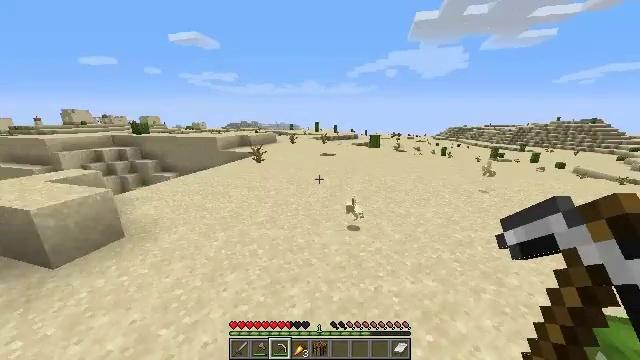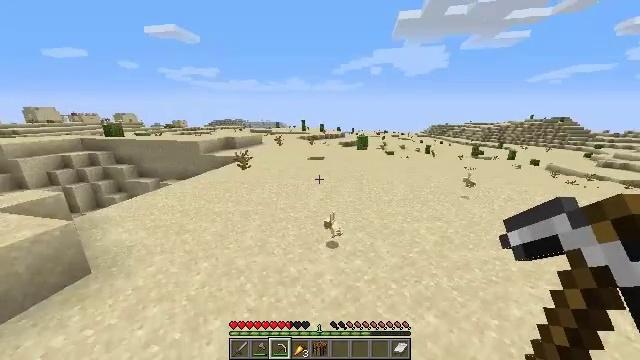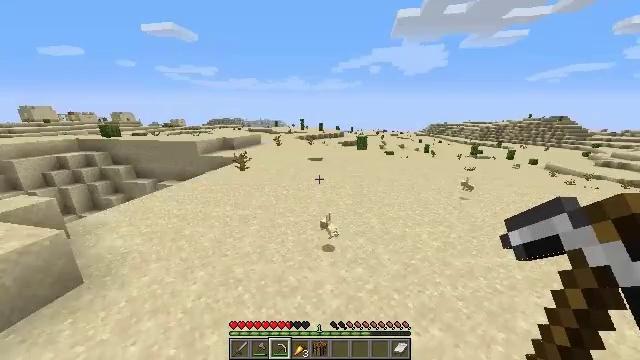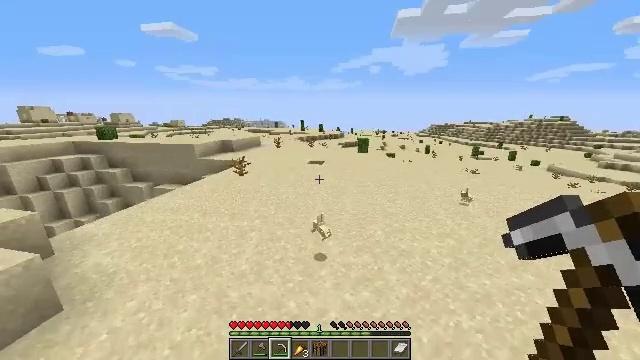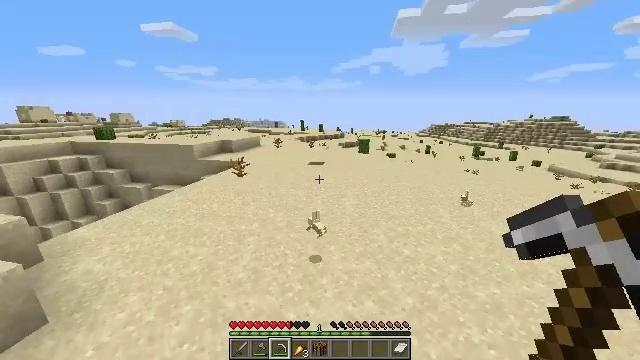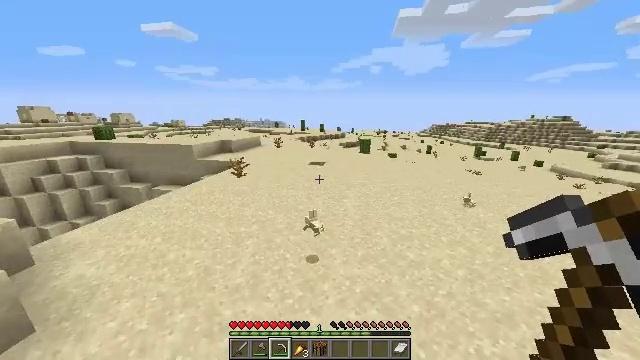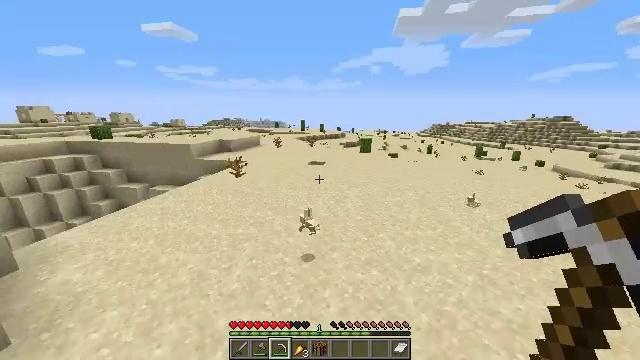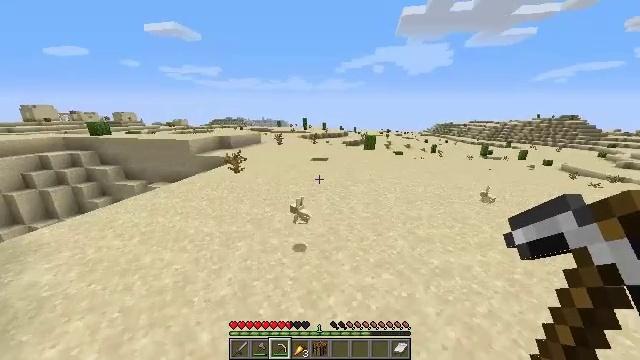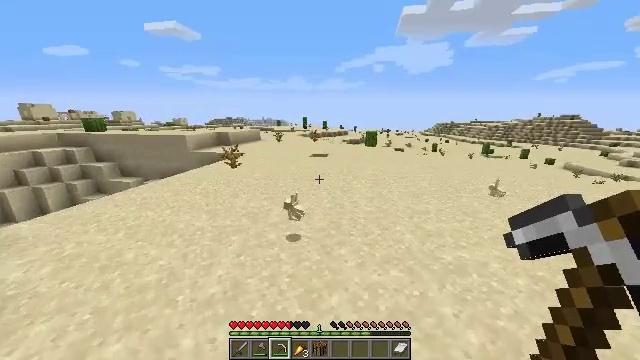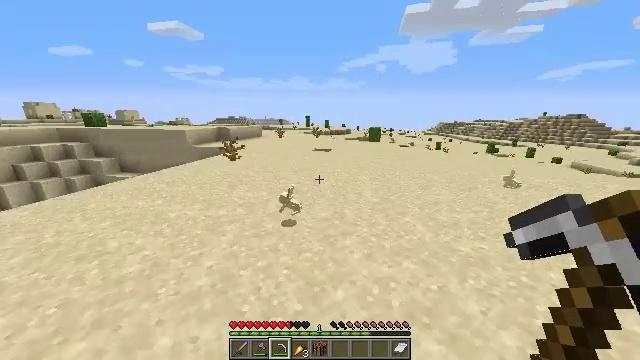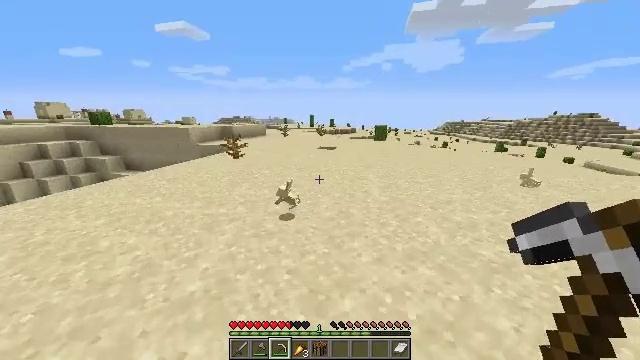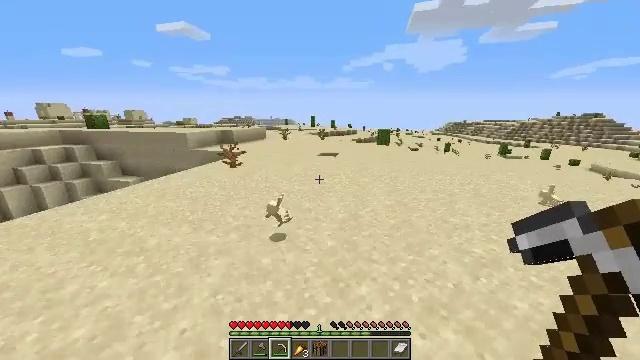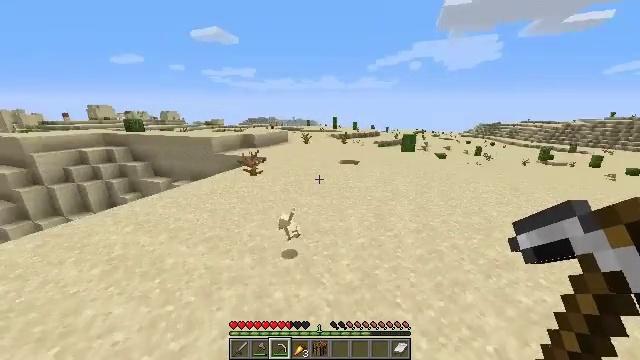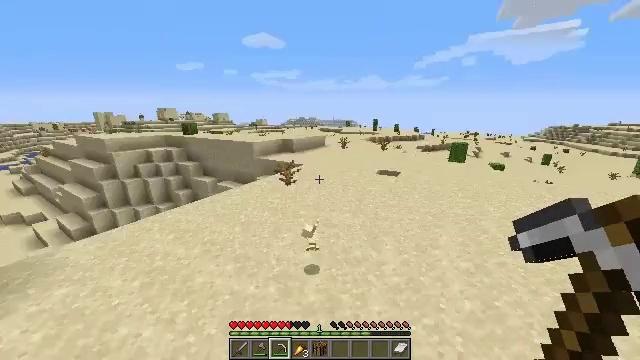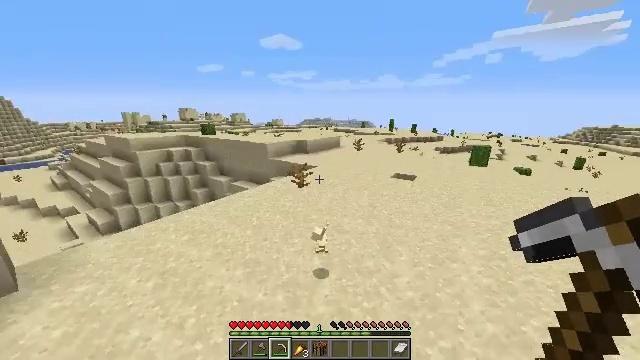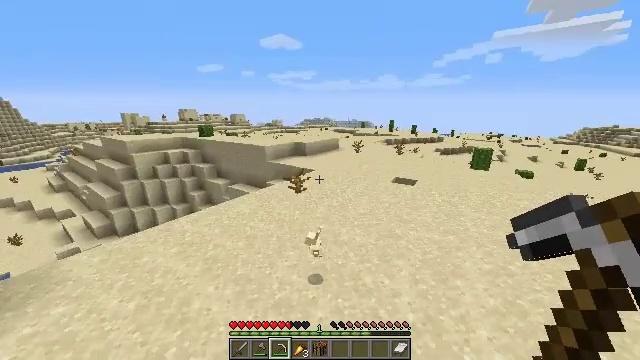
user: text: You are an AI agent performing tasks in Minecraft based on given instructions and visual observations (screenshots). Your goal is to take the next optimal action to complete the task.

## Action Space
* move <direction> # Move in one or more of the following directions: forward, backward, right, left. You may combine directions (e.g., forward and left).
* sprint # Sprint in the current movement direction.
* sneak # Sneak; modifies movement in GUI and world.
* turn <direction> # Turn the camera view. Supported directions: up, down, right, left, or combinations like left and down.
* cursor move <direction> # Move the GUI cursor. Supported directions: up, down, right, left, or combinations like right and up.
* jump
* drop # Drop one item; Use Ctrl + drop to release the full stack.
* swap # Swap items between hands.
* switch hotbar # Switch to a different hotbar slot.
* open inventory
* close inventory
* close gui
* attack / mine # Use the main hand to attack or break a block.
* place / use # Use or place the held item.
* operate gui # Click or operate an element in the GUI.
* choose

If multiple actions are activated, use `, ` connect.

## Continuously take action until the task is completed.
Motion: motion action
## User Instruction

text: Attack the hay block to get hay.
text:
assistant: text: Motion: move forward and move right, turn right, jump
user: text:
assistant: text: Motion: move forward and move right, jump
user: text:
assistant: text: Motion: move forward and move right, jump
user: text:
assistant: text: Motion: move forward, jump
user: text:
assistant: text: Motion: move forward, jump
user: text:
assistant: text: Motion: move forward, jump
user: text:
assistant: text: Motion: move forward, jump
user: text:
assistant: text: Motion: move forward, jump
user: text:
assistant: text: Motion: move forward, jump
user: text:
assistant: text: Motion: move forward, turn left, jump
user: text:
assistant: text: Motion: move forward, jump
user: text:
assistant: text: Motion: move forward, turn left, jump
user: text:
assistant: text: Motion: move forward, turn left, jump
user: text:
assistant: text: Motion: move forward, turn left, jump
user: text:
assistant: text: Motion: move forward, jump
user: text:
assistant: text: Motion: move forward, jump
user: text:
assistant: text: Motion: move forward, jump
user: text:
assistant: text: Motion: move forward, jump
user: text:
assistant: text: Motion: move forward, jump
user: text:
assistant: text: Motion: move forward, jump
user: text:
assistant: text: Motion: move forward, jump
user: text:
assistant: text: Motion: move forward, jump
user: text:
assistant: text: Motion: move forward, jump
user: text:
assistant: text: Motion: move forward, jump
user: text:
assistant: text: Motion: move forward, jump
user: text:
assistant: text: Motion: move forward, jump
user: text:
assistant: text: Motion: move forward, jump
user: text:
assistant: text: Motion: move forward, jump
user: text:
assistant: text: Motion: move forward, jump
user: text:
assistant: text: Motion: move forward, jump